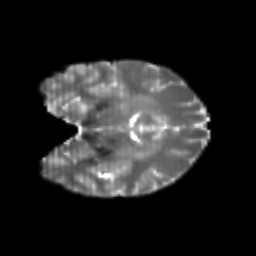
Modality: T2w
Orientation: coronal
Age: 24
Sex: female
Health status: healthy
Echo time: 0.074 s